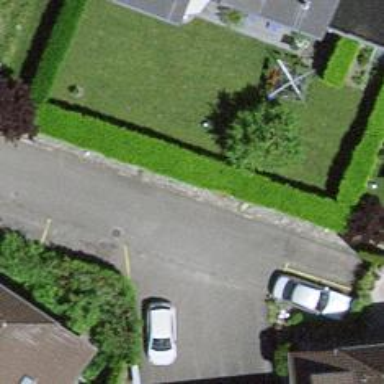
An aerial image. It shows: Residential road.